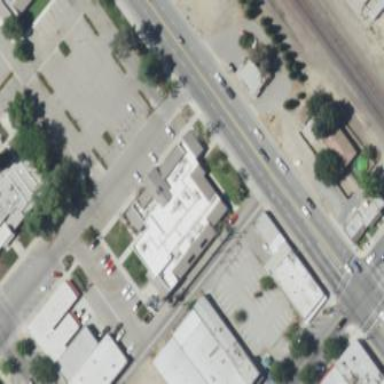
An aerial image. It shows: Courthouse building.